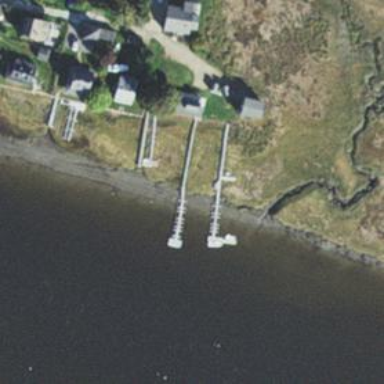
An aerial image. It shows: Pier with mooring facilities.